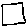
Label: square